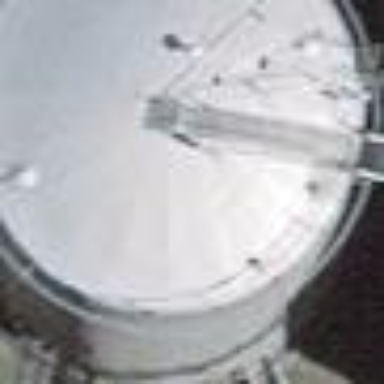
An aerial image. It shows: Industrial building housing storage tank.